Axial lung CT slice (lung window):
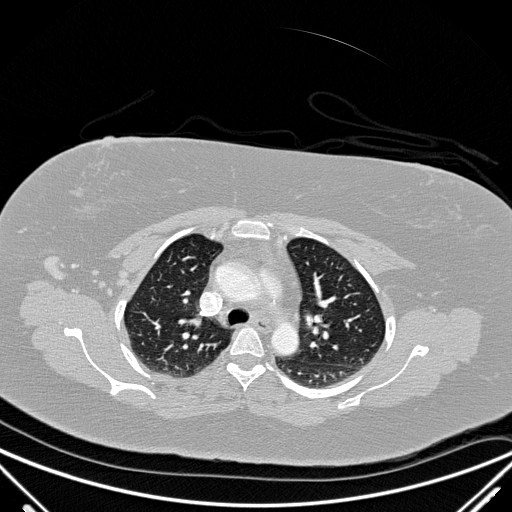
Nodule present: no